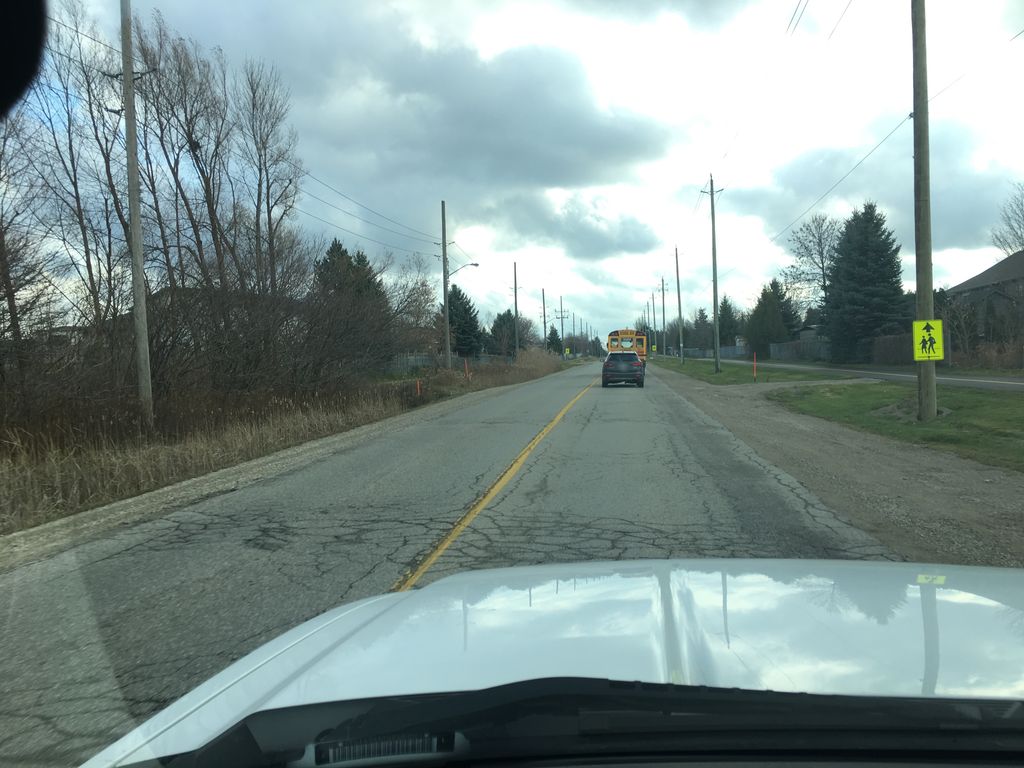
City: kitchener-waterloo